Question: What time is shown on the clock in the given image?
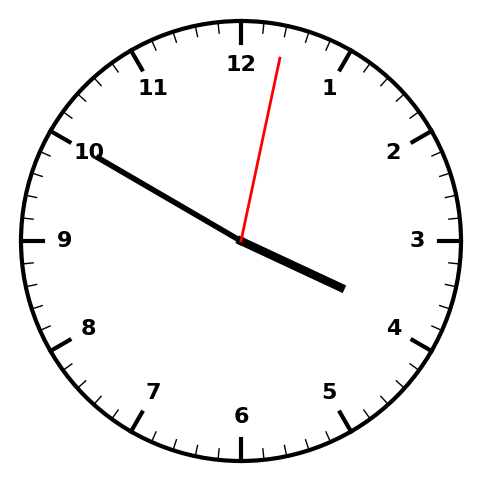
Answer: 03:50:02